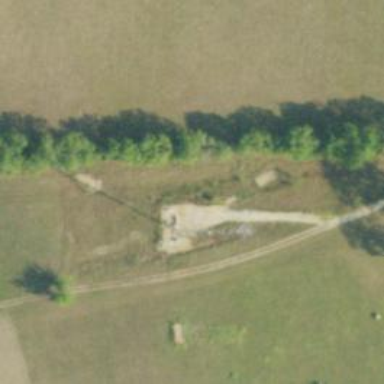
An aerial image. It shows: Communication mast tower.